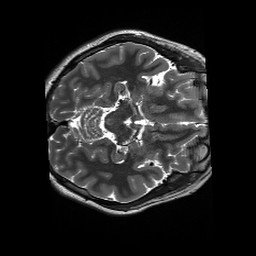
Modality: T2w
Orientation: axial
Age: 20
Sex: female
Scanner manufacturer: siemens
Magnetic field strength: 3 T
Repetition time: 13.52 s
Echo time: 0.088 s